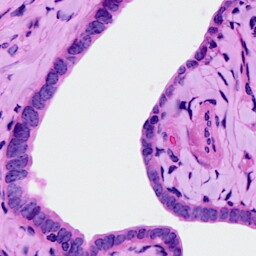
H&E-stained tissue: Ovarian